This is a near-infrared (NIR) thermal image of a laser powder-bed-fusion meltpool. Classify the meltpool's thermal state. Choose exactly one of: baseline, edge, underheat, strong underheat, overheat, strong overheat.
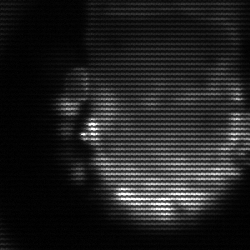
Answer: baseline